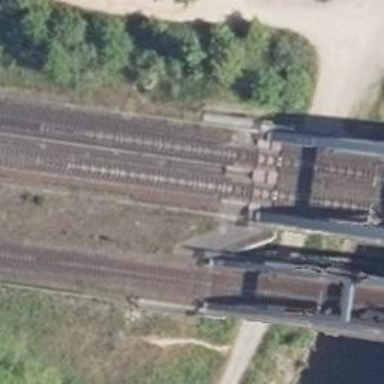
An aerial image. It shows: Bridge carrying electrified railway line with contact line. The railway line is ballastless.